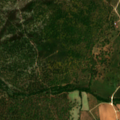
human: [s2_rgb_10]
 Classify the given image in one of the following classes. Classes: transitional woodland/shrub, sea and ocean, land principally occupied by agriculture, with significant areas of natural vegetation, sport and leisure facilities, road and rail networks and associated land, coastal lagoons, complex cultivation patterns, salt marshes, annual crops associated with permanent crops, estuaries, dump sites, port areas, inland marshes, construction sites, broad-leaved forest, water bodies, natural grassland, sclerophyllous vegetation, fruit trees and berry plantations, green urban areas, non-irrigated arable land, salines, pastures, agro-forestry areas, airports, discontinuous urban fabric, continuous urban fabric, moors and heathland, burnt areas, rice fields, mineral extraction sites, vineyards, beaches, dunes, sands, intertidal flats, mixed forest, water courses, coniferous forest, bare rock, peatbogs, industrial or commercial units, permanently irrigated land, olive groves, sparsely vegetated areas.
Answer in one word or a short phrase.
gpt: non-irrigated arable land, annual crops associated with permanent crops, complex cultivation patterns, agro-forestry areas